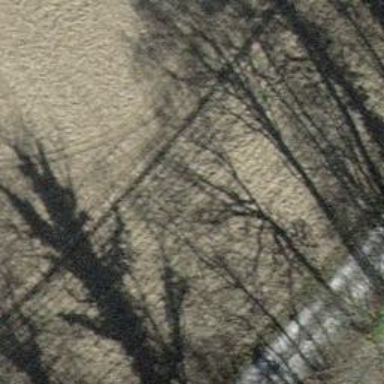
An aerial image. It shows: Pipeline marker.